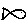
Label: fish